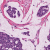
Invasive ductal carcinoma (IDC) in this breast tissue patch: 1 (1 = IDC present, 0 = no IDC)